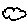
Label: cloud